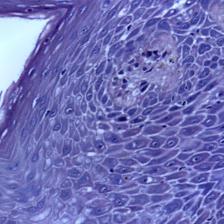
Diagnosis: OSCC